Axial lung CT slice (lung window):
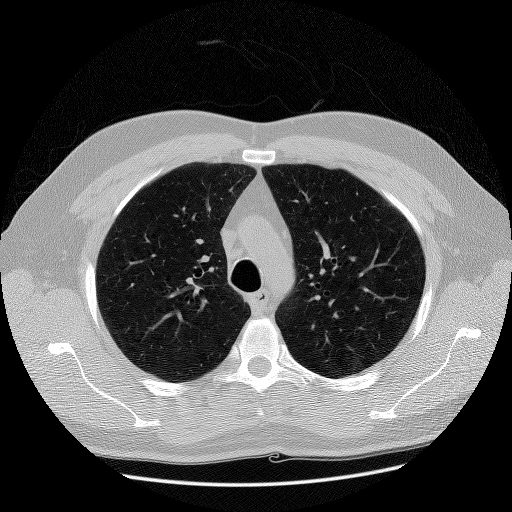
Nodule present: no